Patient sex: F
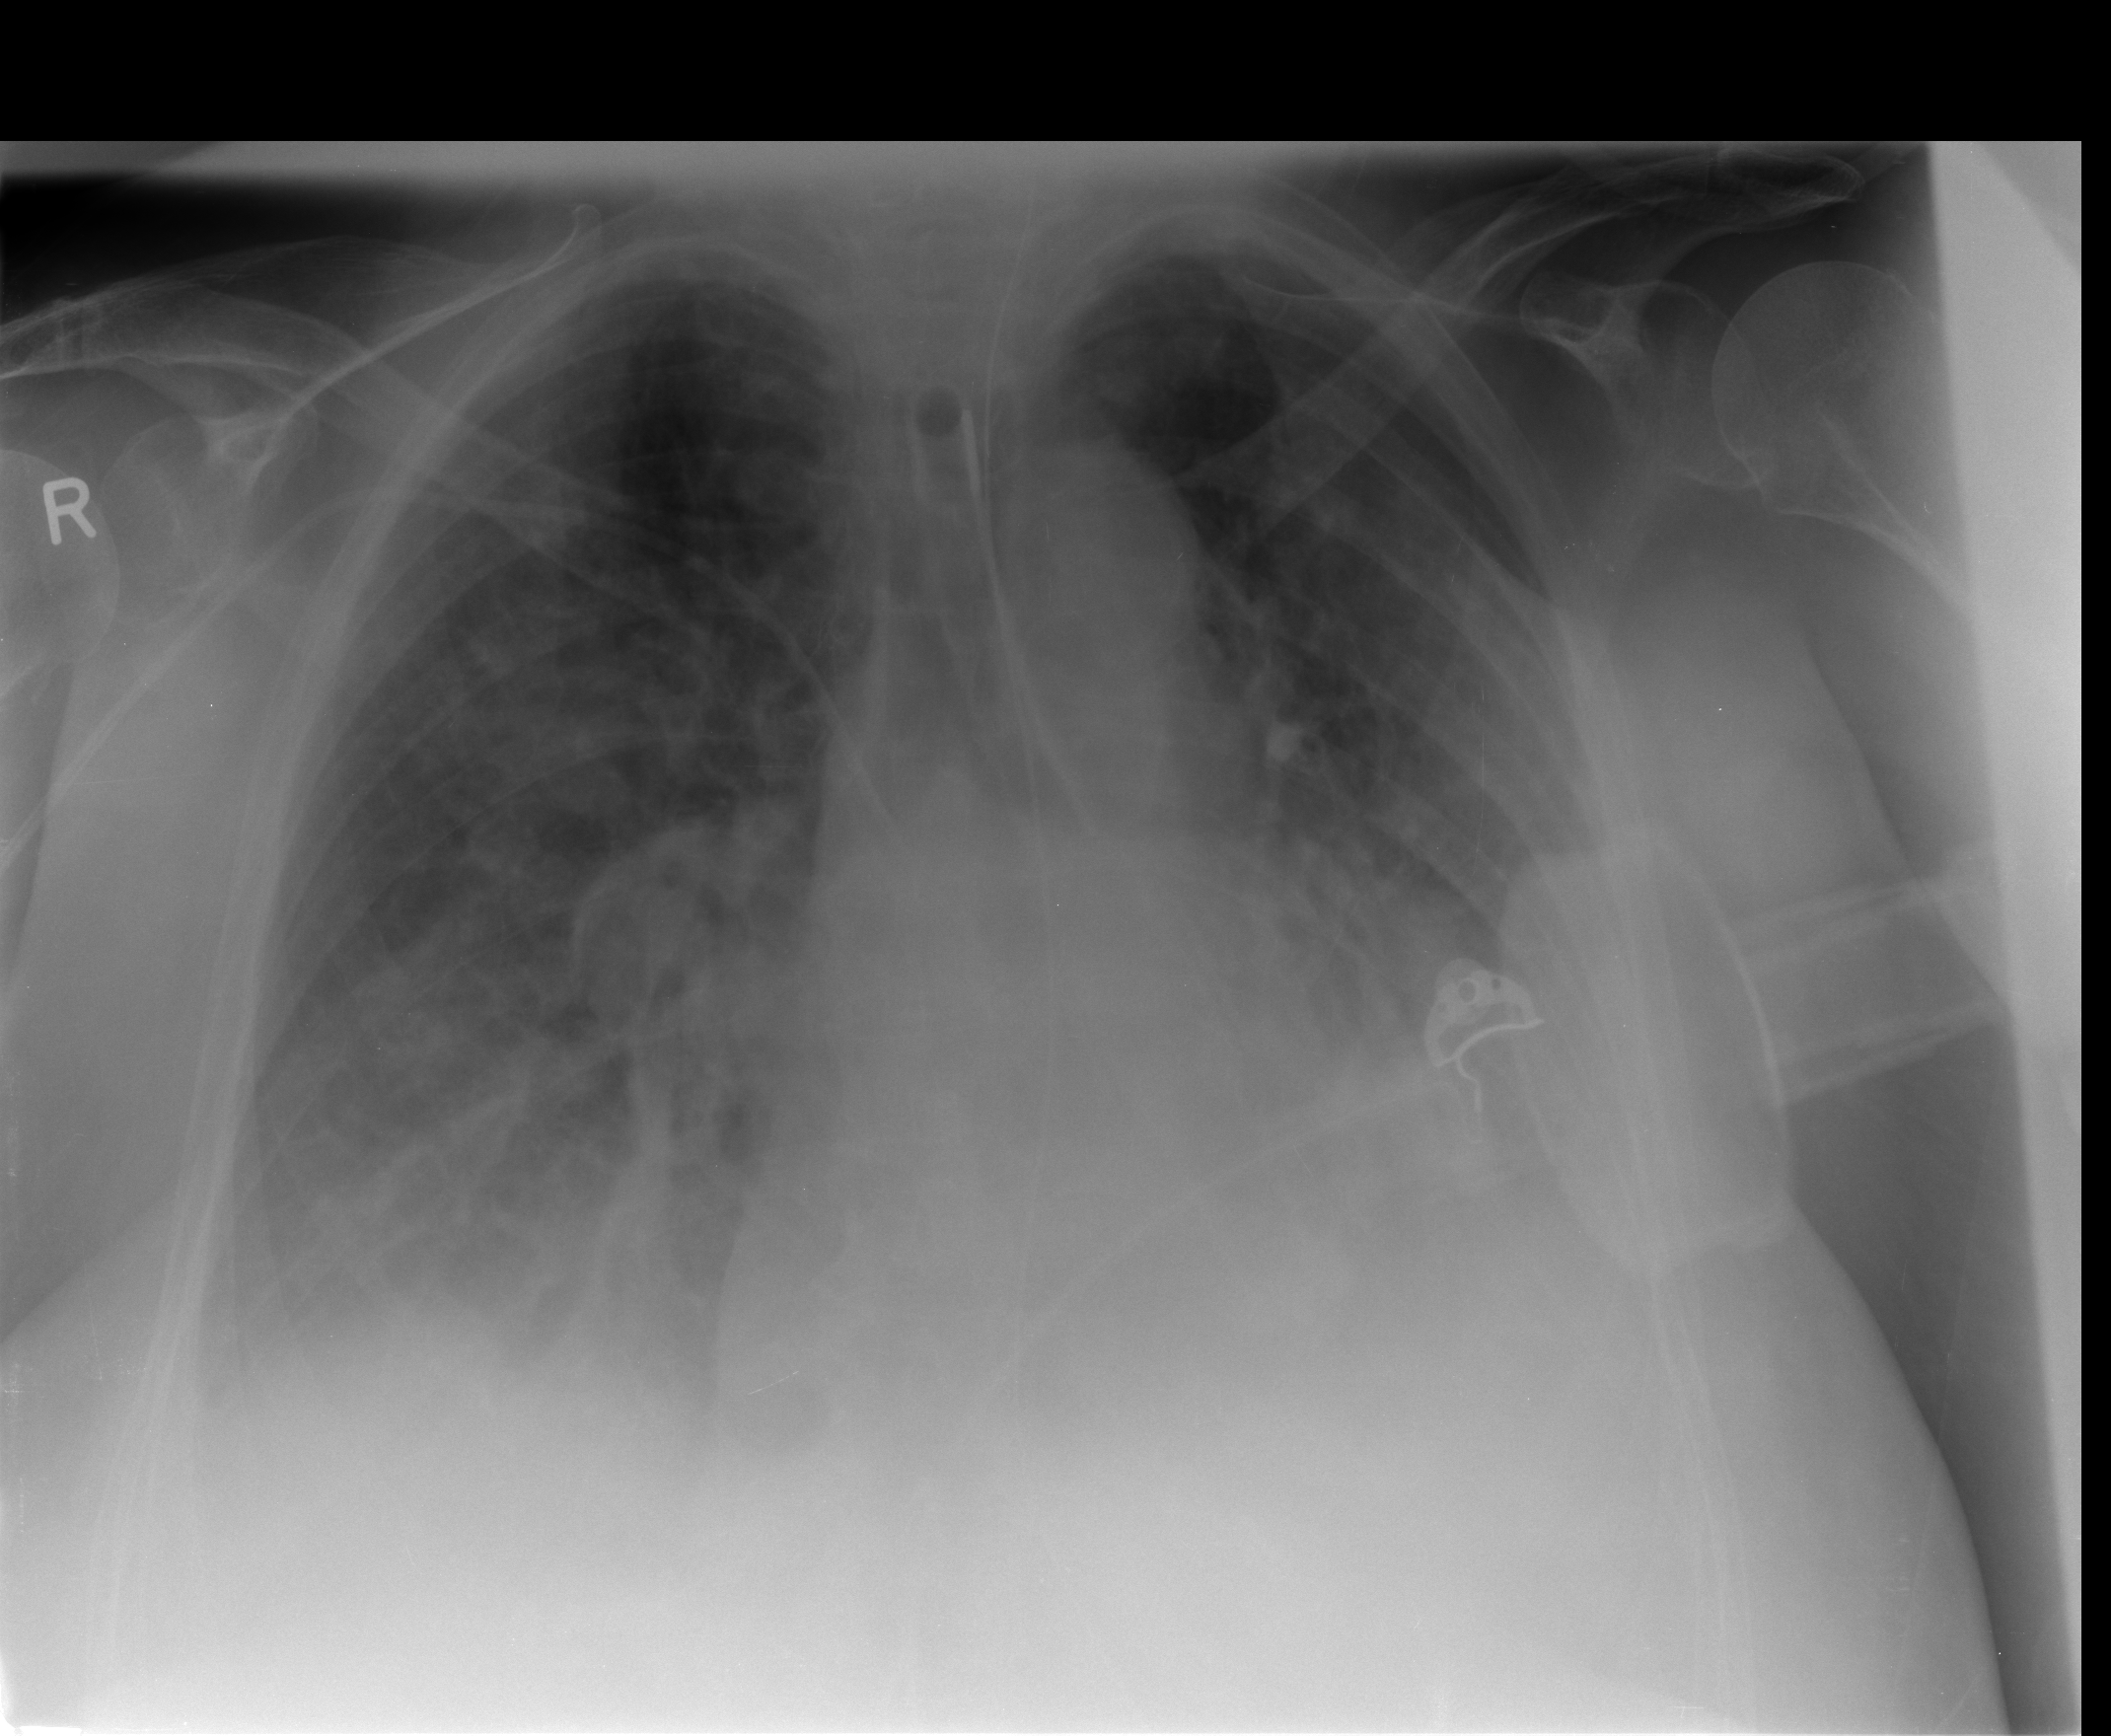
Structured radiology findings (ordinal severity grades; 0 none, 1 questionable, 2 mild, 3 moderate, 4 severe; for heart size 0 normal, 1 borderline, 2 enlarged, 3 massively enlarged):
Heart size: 2
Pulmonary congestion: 3
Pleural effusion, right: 3
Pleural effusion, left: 3
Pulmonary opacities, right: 3
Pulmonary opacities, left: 3
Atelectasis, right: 3
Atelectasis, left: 3